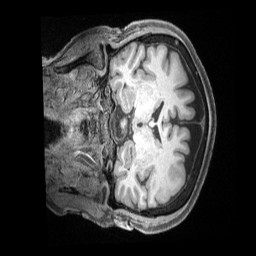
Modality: T1w
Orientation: coronal
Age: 66
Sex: female
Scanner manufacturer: siemens
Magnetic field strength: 3 T
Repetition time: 2.5 s
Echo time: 0.00222 s